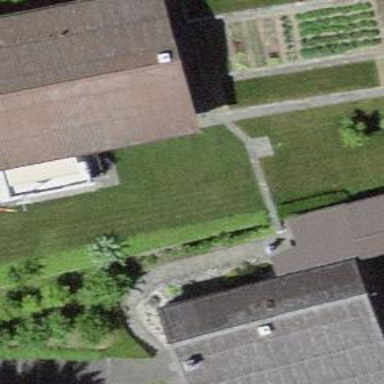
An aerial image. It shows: Detached building.